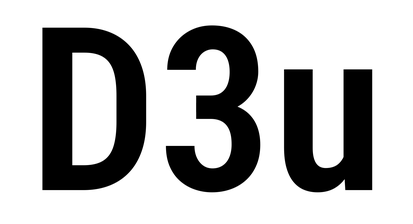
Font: Roboto_Condensed_SemiBold